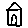
Label: house